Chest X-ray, PA view. Patient: 57 years old, sex F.
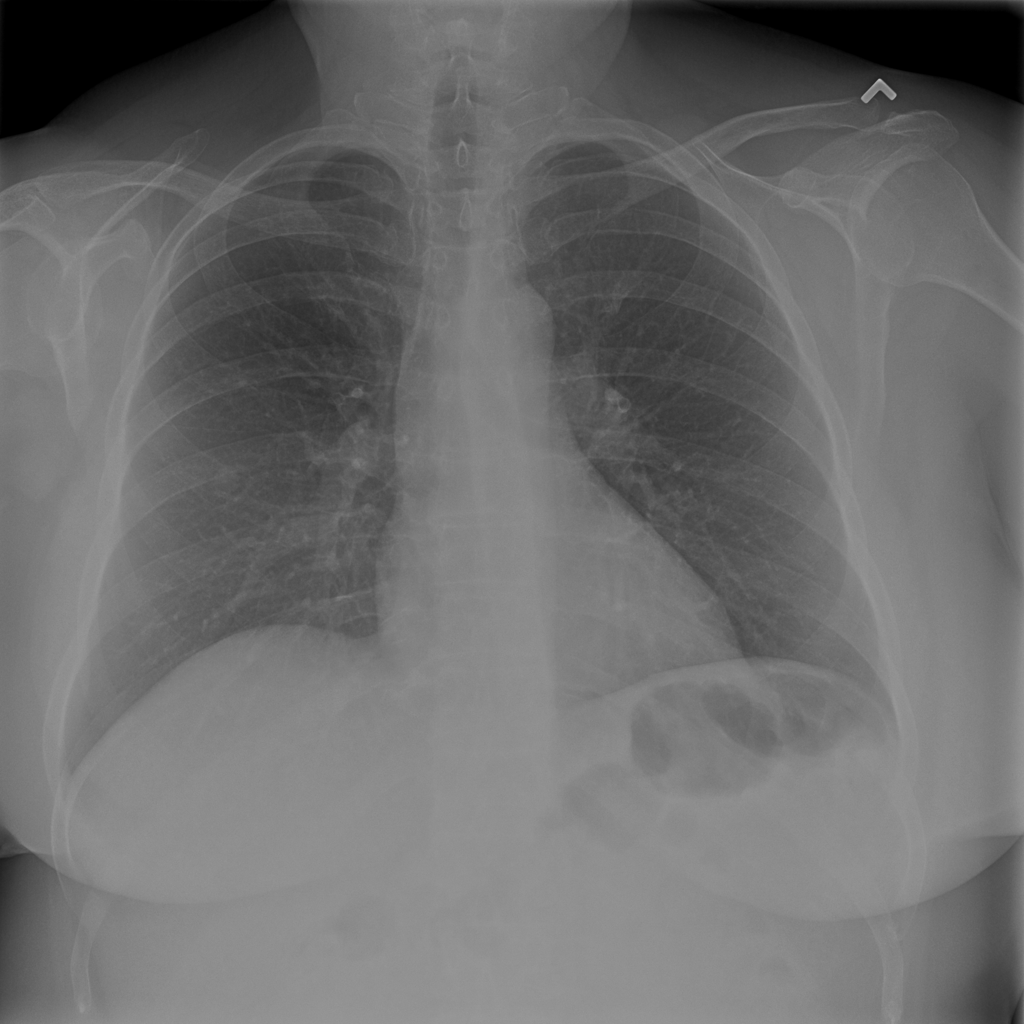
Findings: Nodule